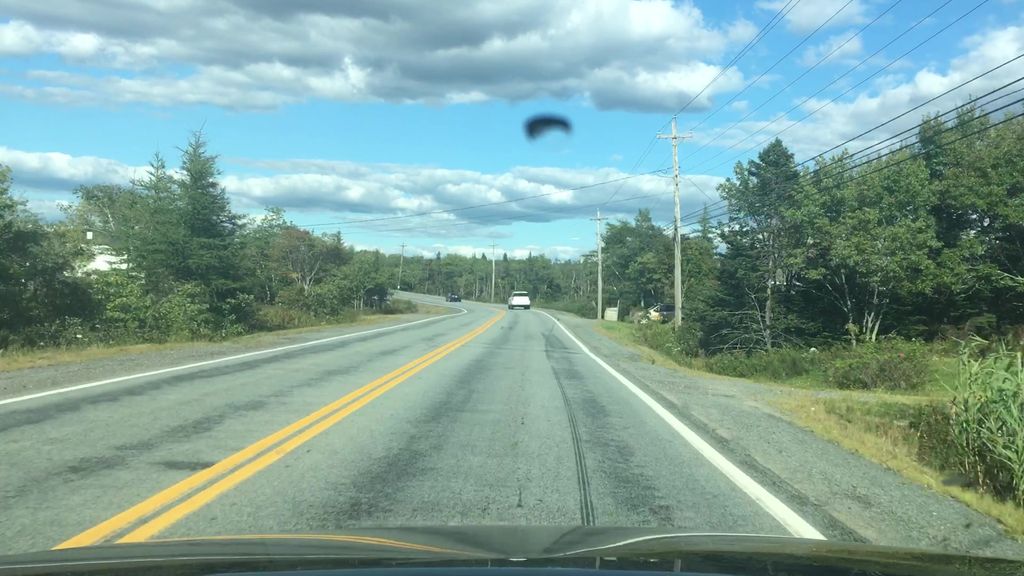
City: halifax